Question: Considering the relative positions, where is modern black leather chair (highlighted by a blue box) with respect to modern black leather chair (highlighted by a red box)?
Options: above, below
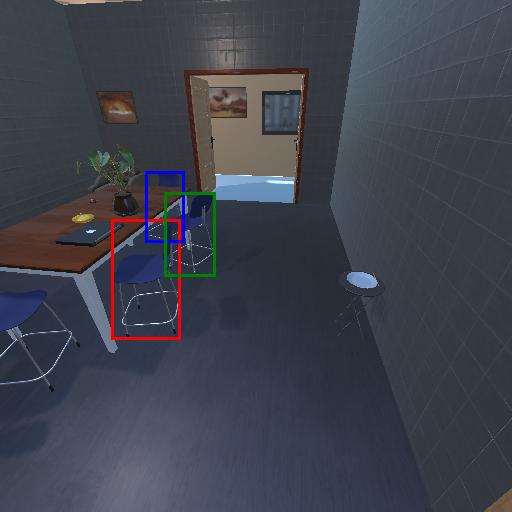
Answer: above